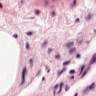
Metastatic tissue present: no